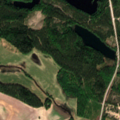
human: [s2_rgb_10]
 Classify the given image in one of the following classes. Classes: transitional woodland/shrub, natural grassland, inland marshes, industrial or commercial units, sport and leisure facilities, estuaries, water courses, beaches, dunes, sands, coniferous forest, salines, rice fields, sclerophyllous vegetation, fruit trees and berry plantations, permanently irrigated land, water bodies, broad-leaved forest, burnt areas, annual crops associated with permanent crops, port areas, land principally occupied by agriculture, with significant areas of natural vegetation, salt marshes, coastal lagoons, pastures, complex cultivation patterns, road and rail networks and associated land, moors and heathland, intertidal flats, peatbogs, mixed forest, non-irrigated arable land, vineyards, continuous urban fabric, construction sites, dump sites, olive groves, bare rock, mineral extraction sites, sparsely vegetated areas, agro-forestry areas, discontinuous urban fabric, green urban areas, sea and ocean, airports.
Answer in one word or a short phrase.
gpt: non-irrigated arable land, land principally occupied by agriculture, with significant areas of natural vegetation, coniferous forest, mixed forest, water bodies